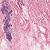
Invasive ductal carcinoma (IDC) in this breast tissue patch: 0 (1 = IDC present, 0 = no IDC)